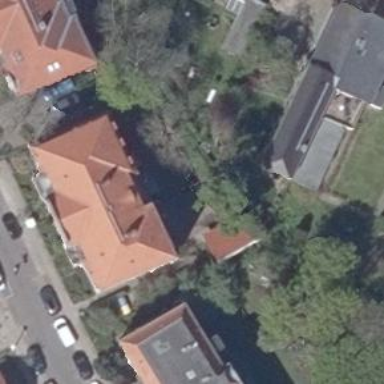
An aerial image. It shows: Residential building with hipped roof made of red roof tiles.